Interaction volume radius: 10 \u00c5
Interaction volume height: 10 \u00c5
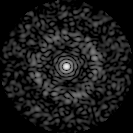
Disorder parameter: 0.8149